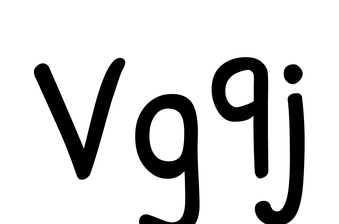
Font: PatrickHand-Regular